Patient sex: M
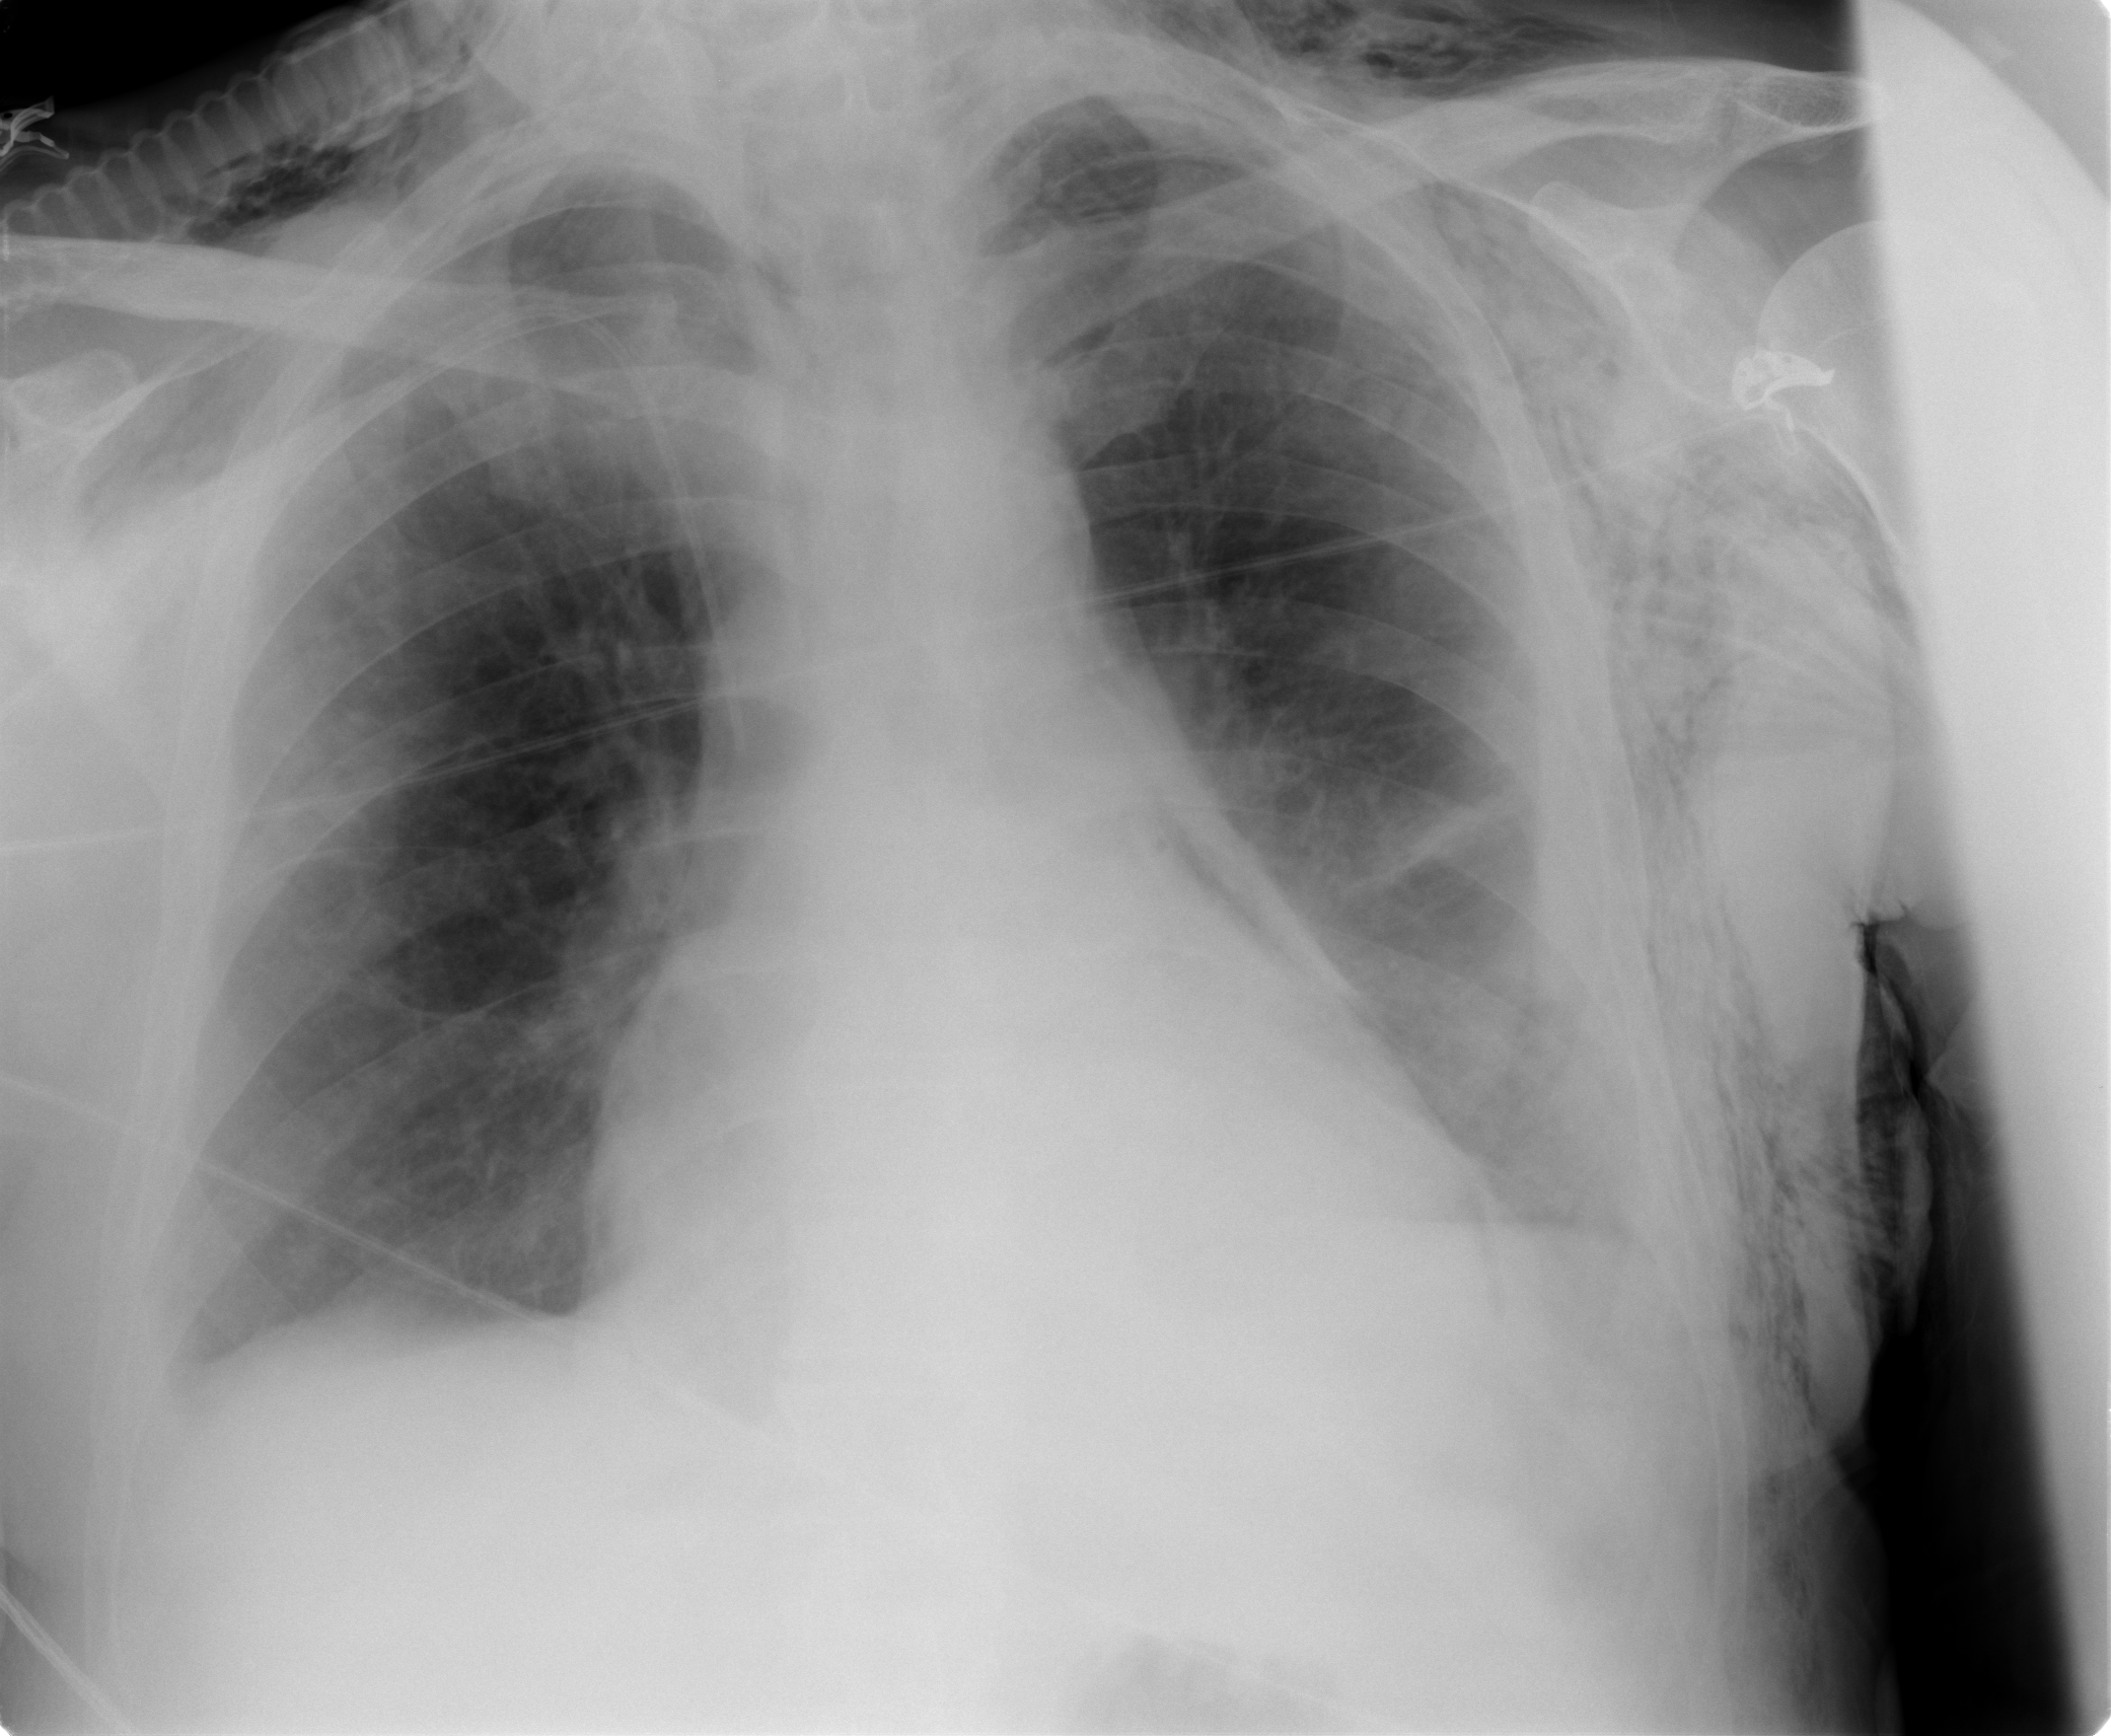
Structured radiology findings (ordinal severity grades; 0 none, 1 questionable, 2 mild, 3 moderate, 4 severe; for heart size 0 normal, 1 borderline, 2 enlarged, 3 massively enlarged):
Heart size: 2
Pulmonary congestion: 1
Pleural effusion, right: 1
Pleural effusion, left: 2
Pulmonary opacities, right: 0
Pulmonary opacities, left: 0
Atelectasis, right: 2
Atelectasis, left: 2